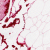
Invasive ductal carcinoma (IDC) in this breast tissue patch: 0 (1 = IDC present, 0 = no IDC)